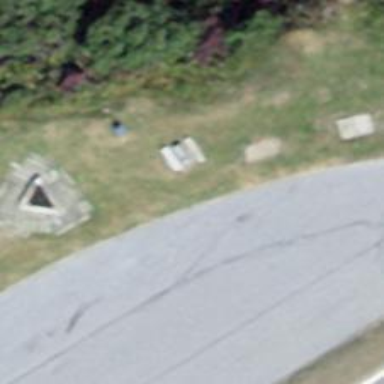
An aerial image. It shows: Picnic table located in leisure land area.